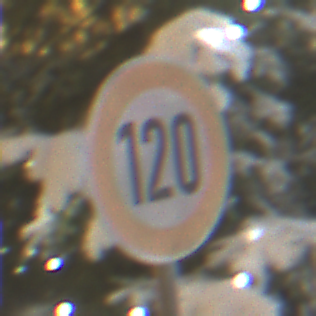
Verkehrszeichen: Geschwindigkeit120
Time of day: Night
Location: Outdoor (Urban)
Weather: Overcast
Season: Winter
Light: Artificial